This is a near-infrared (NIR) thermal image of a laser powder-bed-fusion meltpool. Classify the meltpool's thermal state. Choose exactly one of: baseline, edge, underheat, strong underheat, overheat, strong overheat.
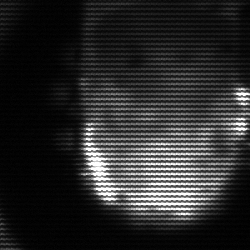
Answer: baseline